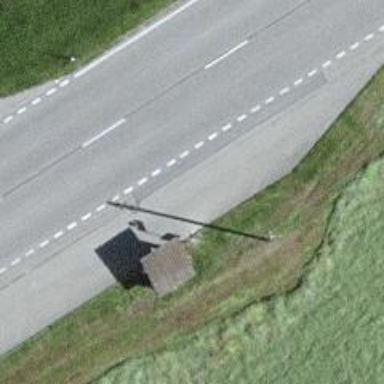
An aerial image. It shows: Bus stop with sheltered platform for public transport.